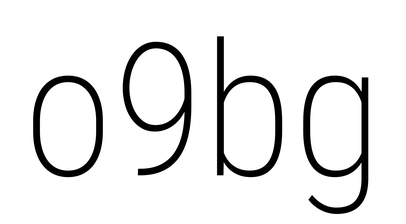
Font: Roboto_Condensed_ExtraLight